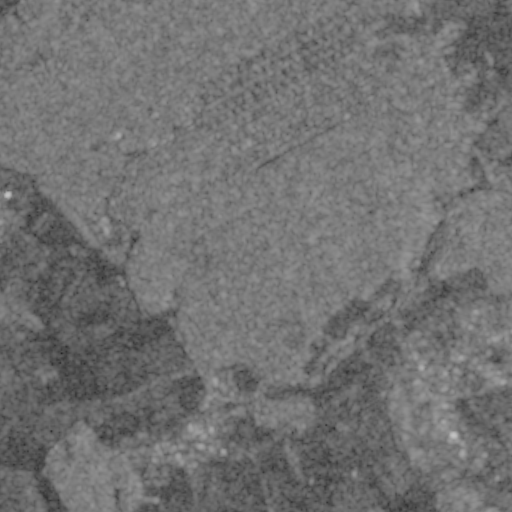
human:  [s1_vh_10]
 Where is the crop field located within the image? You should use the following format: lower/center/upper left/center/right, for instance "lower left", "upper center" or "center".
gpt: The crop field is located in the lower right of the image.
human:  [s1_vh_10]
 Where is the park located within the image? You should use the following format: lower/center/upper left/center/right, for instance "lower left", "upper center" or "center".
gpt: The park is located in the lower right of the image.
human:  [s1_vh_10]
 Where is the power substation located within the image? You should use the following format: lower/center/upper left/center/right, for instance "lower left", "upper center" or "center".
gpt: The power substation is located in the lower center of the image.
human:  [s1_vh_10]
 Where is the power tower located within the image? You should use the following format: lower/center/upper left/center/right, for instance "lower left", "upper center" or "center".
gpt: The power tower is located in the lower left of the image.
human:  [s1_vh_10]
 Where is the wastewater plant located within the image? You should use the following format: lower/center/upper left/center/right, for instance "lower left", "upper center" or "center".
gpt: The wastewater plant is located in the lower center of the image.
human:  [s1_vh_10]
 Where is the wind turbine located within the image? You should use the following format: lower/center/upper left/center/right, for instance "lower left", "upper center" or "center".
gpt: The wind turbine is located in the upper right of the image.
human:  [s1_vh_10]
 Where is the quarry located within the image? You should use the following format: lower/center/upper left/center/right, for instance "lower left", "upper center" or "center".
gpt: There is no quarry in the image.

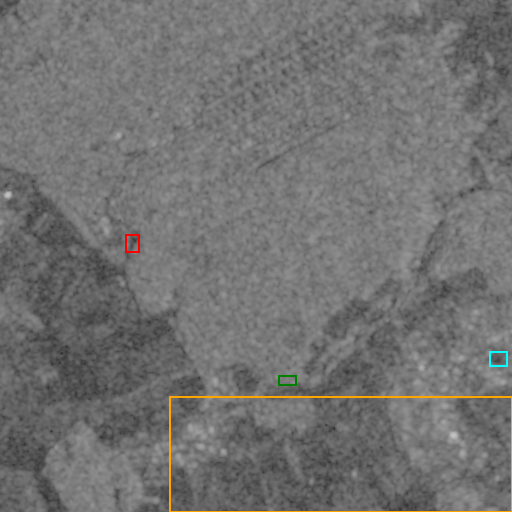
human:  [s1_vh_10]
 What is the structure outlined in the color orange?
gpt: The structure outlined in orange is a crop field.
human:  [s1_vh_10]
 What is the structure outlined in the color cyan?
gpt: The structure outlined in cyan is a park.
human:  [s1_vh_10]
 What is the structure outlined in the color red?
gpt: The structure outlined in red is a parking lot.
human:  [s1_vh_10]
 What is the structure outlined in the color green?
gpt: The structure outlined in green is a wastewater plant.
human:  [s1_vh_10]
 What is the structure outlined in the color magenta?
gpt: There is no magenta outline.